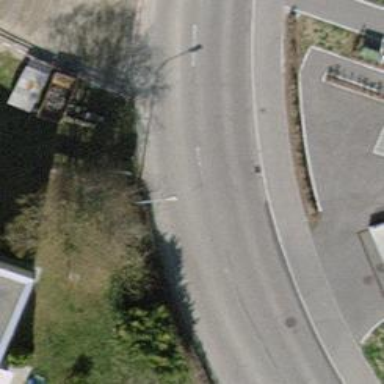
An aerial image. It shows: Tertiary road with asphalt surface and sidewalk on the left.